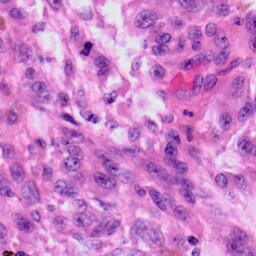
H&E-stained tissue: Skin